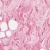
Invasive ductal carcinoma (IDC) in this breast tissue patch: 0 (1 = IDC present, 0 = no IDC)